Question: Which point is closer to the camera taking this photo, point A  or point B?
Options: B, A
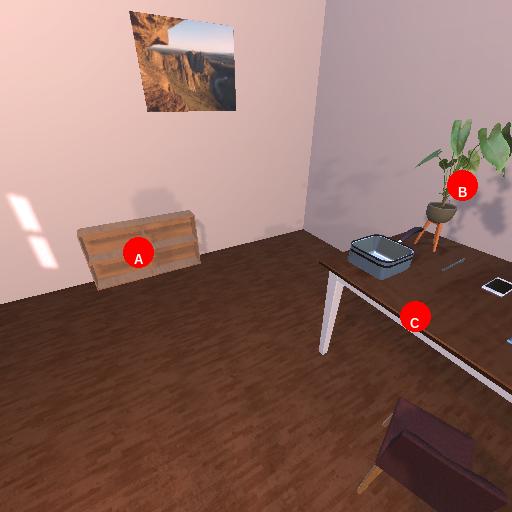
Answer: B